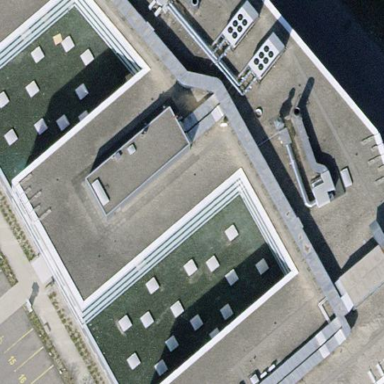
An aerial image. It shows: Office building.